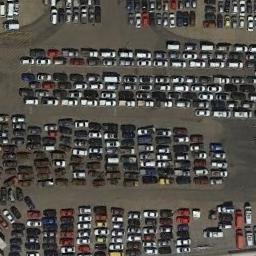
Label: parking_lot